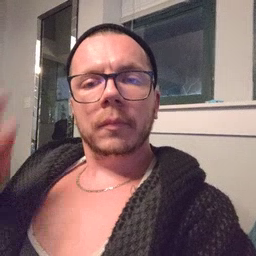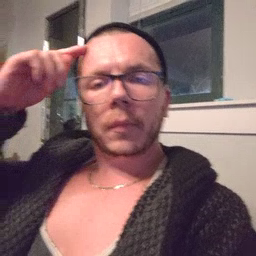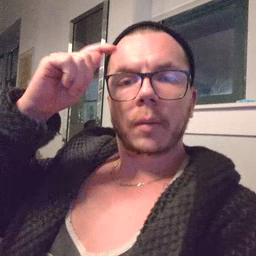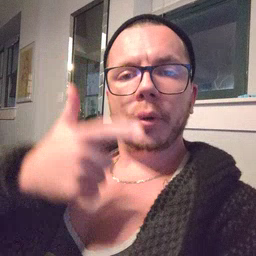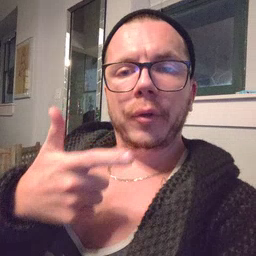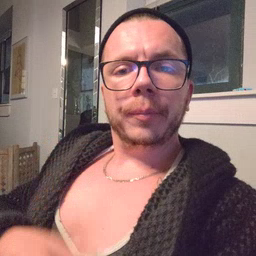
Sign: brother